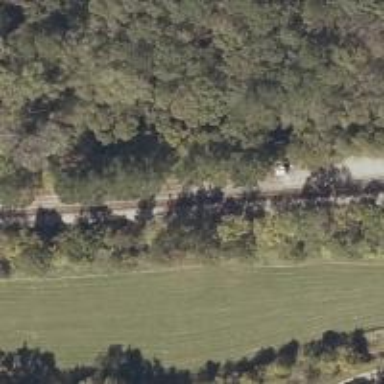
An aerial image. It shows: Railway siding with rails.